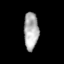
Tissue: lung
Cell type: Others
Senescence score: 0.2242
Nuclear area (px): 537
Mean DAPI intensity: 172.946